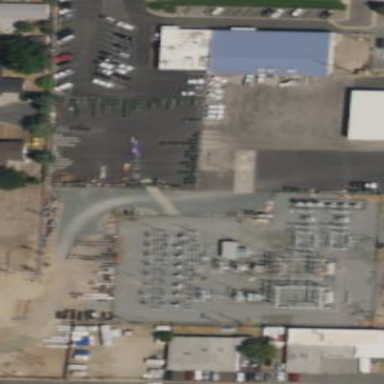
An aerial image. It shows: Power substation.